Interaction volume radius: 10 \u00c5
Interaction volume height: 15 \u00c5
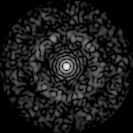
Disorder parameter: 0.7951